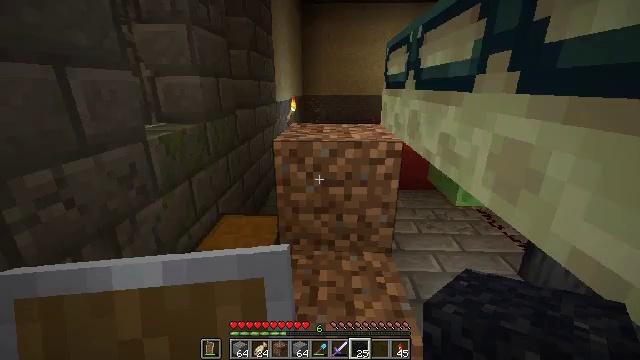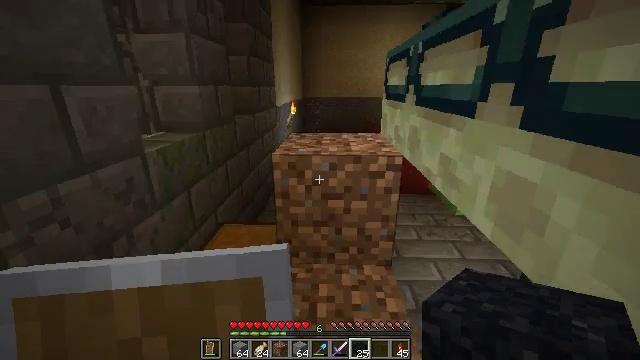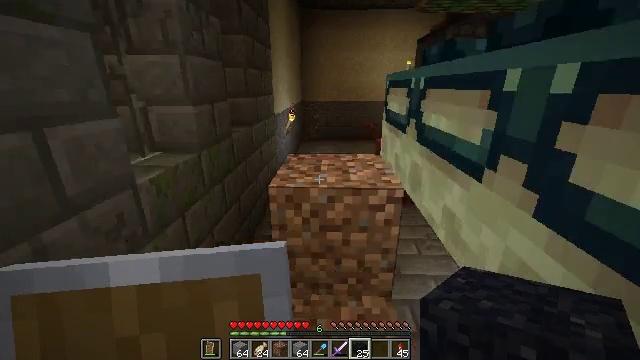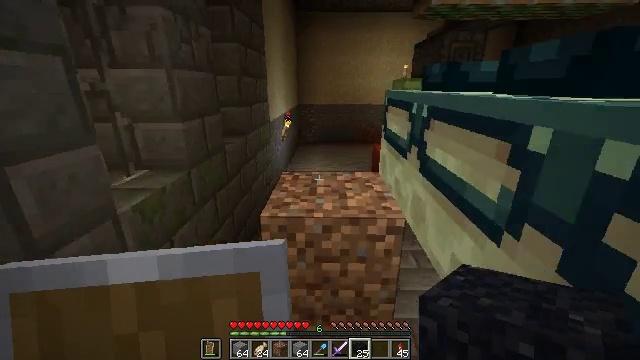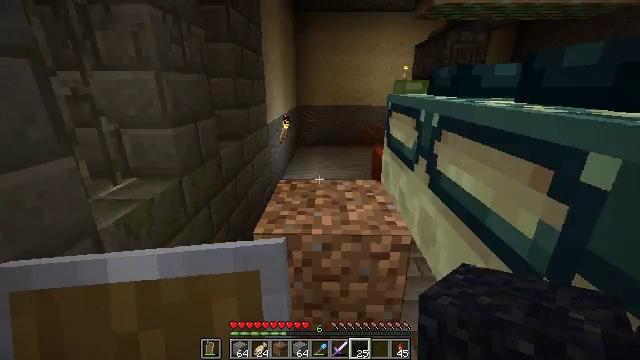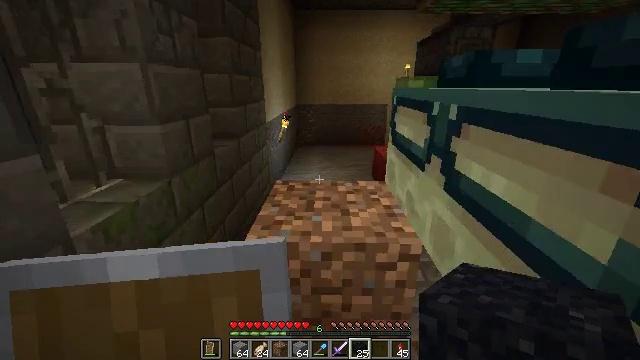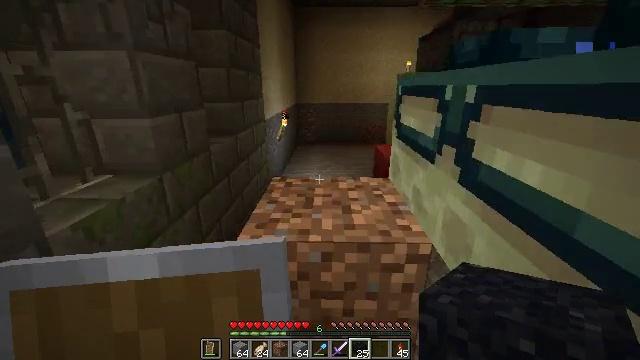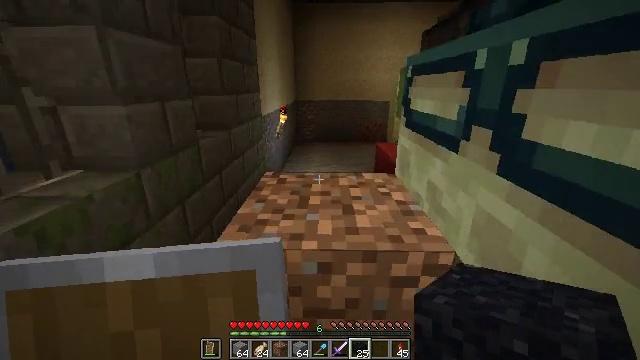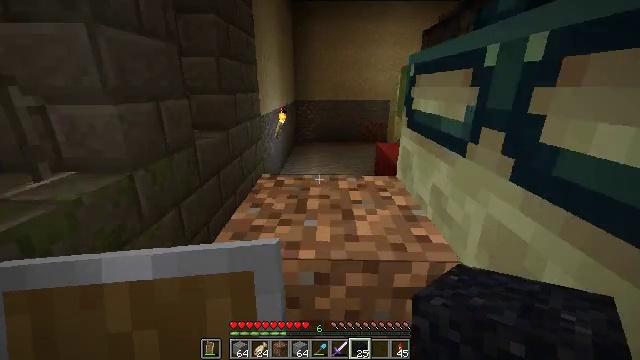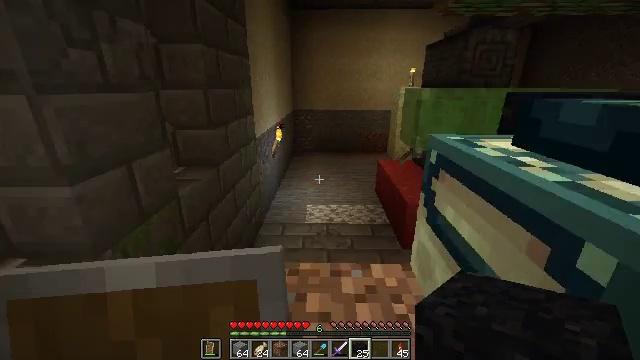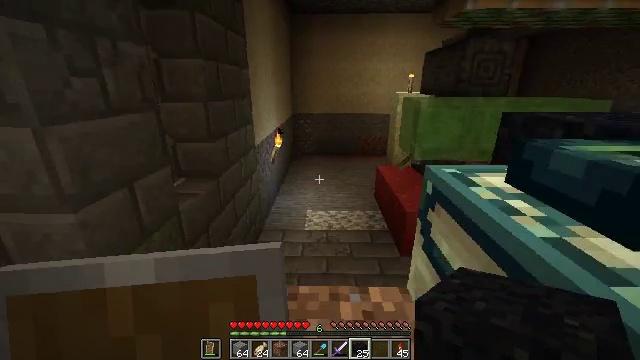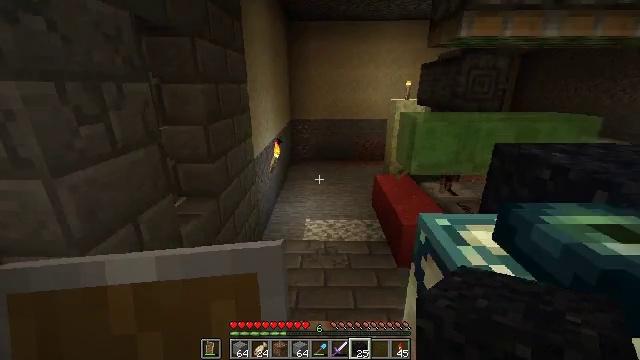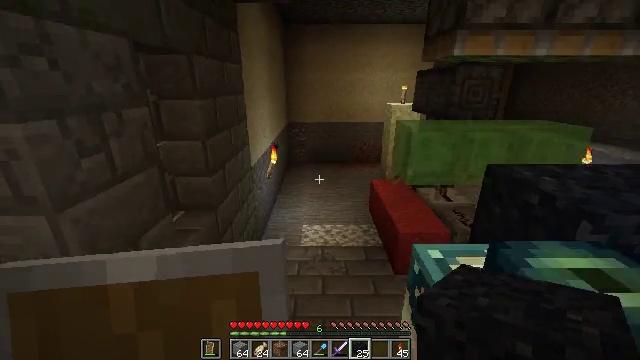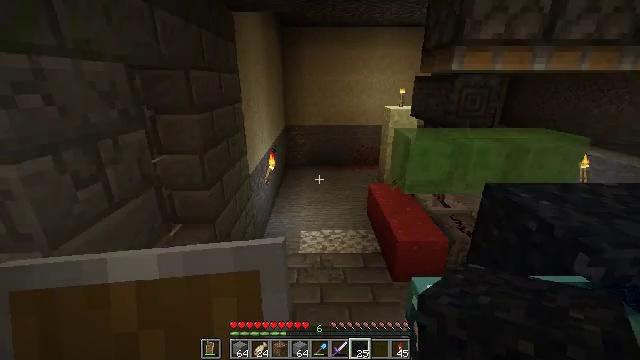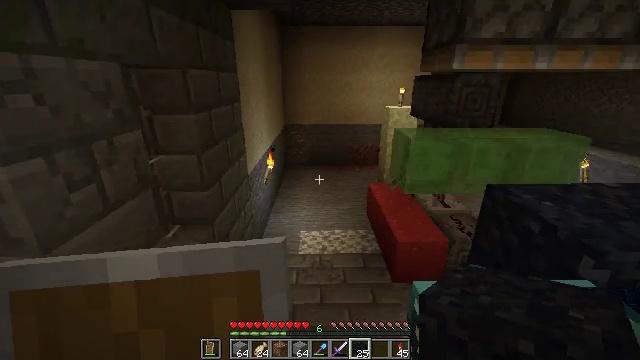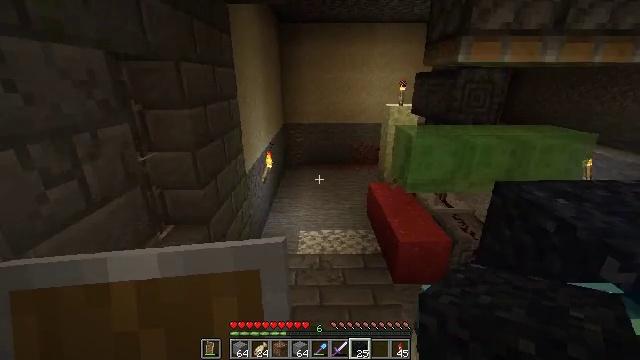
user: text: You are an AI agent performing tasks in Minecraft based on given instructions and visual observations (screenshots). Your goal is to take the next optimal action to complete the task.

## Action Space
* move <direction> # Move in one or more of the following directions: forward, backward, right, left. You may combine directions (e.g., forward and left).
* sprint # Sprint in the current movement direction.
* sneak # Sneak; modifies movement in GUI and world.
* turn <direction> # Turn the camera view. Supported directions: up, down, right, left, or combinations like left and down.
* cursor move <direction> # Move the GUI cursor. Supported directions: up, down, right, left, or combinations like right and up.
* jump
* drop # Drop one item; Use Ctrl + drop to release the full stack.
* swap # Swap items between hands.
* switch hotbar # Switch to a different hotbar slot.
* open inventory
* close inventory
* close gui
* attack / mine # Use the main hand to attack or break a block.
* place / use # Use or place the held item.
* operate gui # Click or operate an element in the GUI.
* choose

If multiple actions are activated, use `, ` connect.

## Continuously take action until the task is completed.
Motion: motion action
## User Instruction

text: Gather black concrete powder from the ground.
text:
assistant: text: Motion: move forward, jump
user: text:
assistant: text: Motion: move forward, jump
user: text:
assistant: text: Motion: move forward, jump
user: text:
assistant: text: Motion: move forward
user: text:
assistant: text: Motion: move forward
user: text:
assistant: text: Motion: move forward
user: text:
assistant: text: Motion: move forward
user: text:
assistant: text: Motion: move forward
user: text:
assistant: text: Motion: move forward, jump
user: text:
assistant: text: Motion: move forward, jump
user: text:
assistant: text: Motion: move forward, jump
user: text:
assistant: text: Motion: move forward, jump
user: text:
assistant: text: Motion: move forward
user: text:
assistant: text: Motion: move forward
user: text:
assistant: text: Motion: move forward
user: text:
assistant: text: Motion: move forward, turn right and down
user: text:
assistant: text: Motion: move forward, turn right
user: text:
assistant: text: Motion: move forward, turn right
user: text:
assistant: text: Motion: move forward, turn right
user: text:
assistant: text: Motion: move forward, turn right
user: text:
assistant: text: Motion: move forward and move left, turn right
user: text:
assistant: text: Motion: move forward and move left, turn right
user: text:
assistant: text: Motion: move forward and move left, turn right
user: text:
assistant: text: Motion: move forward and move left, turn right
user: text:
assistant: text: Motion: move forward and move left, turn right
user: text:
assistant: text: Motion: move forward and move left, turn right and up
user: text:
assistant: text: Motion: move forward and move left, turn right and up
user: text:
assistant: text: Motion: move forward and move left, turn right and up
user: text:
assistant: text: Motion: move forward and move left, turn right
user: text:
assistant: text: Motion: move forward and move left, turn right